Question: I'm curious if anyone out there has been able to connect to the gamepad API with either a wireless xbox360 controller or a bluetooth PS3 controller on a Mac. As you can see below, I have both controllers connected and get nothing showing in the console. Yes, I've hit the buttons to make sure to get the handshake. I just wanted to make sure that I'm not missing something completely silly before going and purchasing a wired 360 controller.

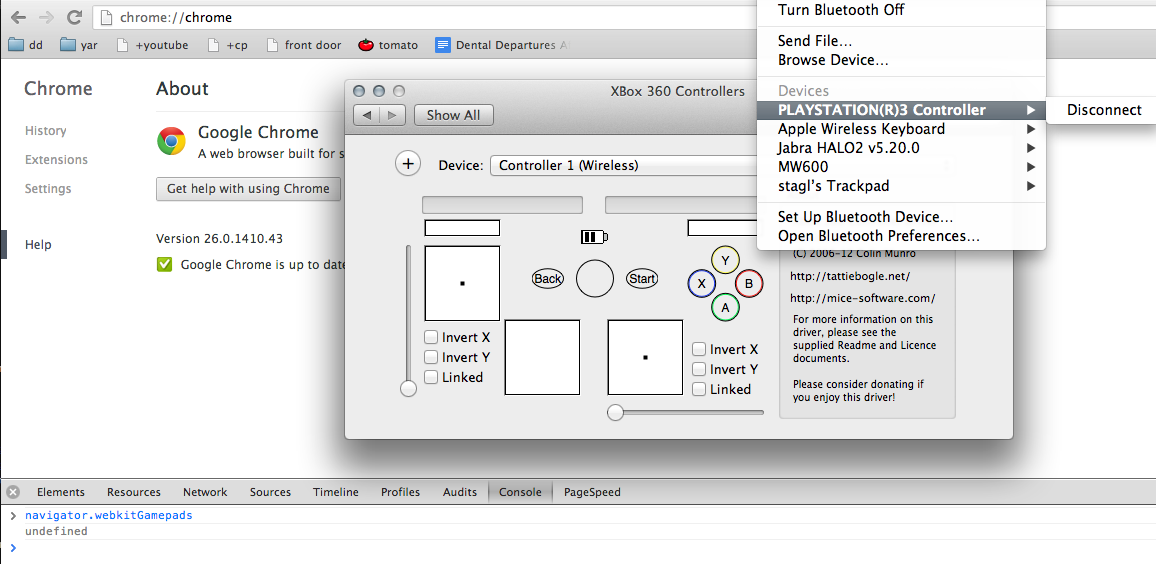
Answer: I'm using a PS3 controller via bluetooth, on mac chrome, confirmed here: <URL>
What OS version / chrome version are you on?